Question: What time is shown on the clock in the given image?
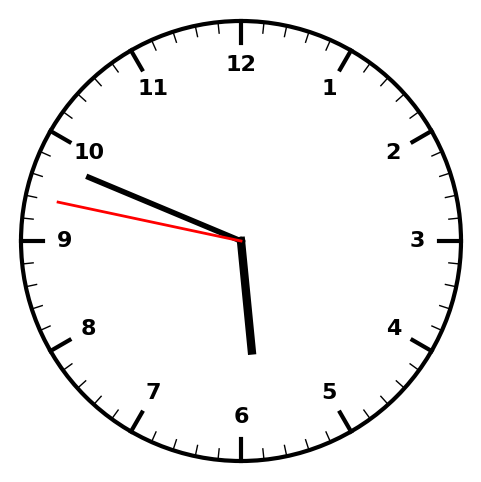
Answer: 05:48:47